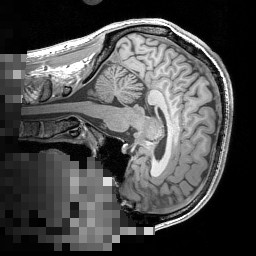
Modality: T1w
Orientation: sagittal
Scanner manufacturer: siemens
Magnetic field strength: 3 T
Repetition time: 1.5 s
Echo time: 0.00291 s